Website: lowes
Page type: billing-address
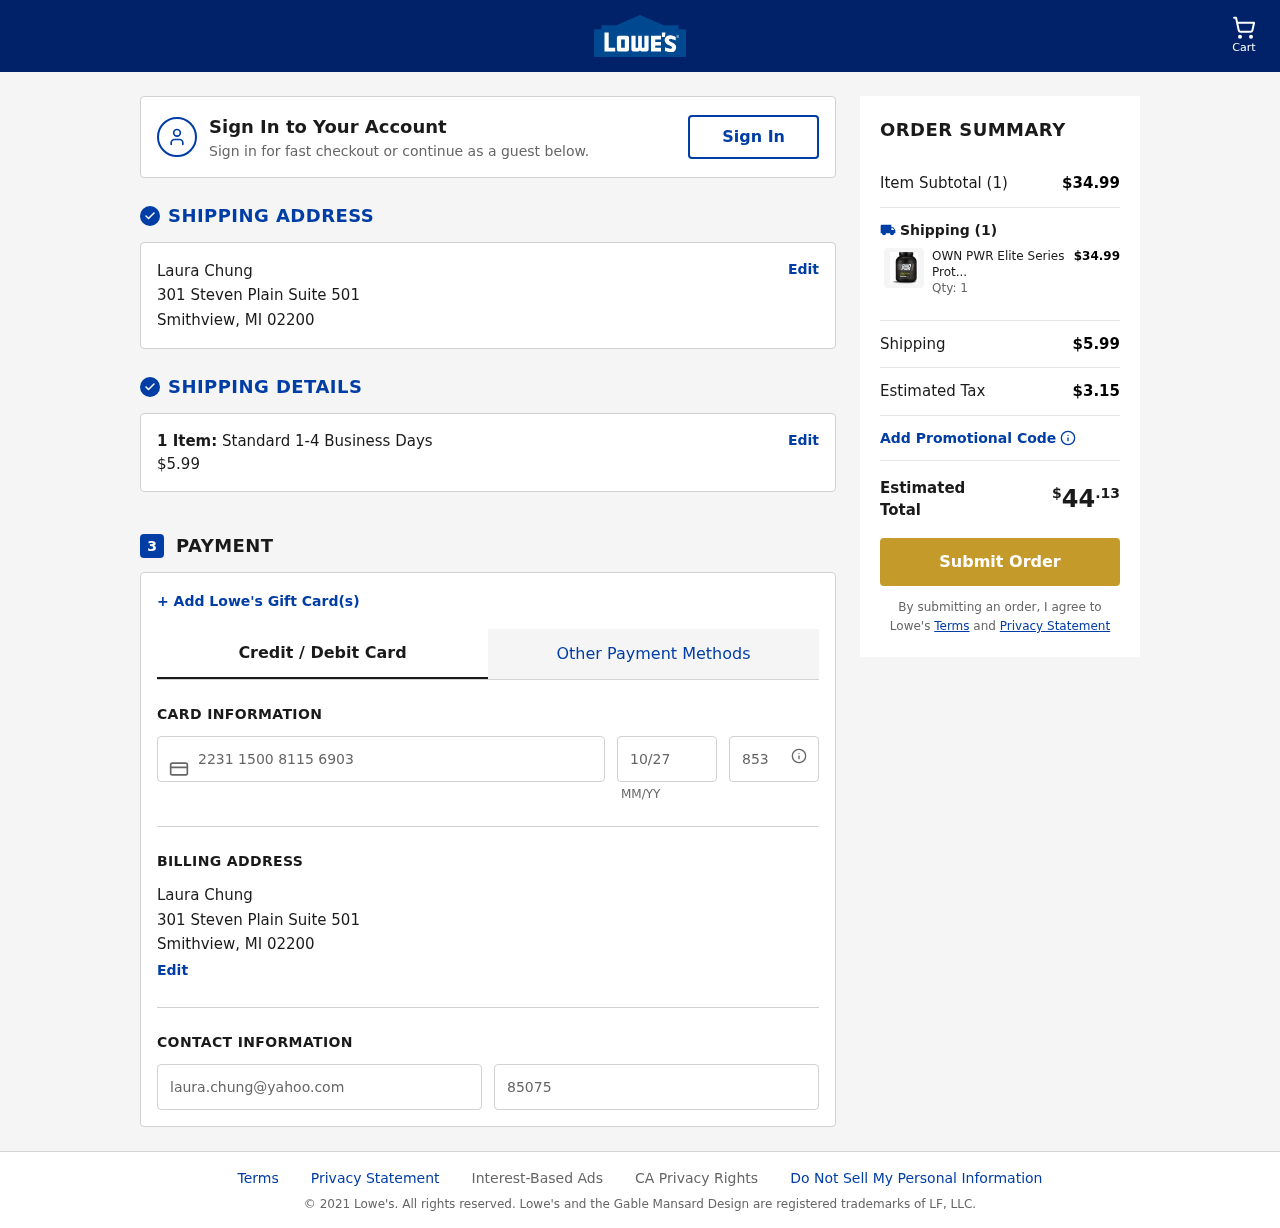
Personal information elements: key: PII_CARD_CVV
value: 853
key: PII_CARD_EXPIRY
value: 10/27
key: PII_CARD_NUMBER
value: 2231 1500 8115 6903
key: PII_CITY
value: Smithview
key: PII_EMAIL
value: laura.chung@yahoo.com
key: PII_FULLNAME
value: Laura Chung
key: PII_PHONE
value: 8507584418
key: PII_POSTCODE
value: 02200
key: PII_STATE_ABBR
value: MI
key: PII_STREET
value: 301 Steven Plain Suite 501
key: PII_FULLNAME2
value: Laura Chung
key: PII_STREET2
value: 301 Steven Plain Suite 501
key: PII_CITY2
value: Smithview
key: PII_STATE_ABBR2
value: MI
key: PII_POSTCODE2
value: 02200
Product elements: key: PRODUCT1_NAME
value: OWN PWR Elite Series Protein Powder, Vanilla Ice Cream, 5 lb, Protein Blend (Whey Isolate, Milk Isol
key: PRODUCT1_PRICE
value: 34.99
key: PRODUCT1_QUANTITY
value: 1
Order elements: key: ORDER_NUM_ITEMS
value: Cart
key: ORDER_NUM_ITEMS
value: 1 Item:
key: ORDER_NUM_ITEMS
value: Item Subtotal (1)
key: ORDER_SHIPPING_COST
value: $5.99
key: ORDER_SUBTOTAL
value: $34.99
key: ORDER_TAX
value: $3.15
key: ORDER_TOTAL
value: $44.13